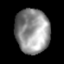
Tissue: lung
Cell type: Epithelial cells
Senescence score: 0.1894
Nuclear area (px): 1489
Mean DAPI intensity: 146.673